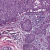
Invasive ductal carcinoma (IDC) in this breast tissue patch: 0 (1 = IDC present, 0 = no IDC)